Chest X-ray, PA view. Patient: 46 years old, sex M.
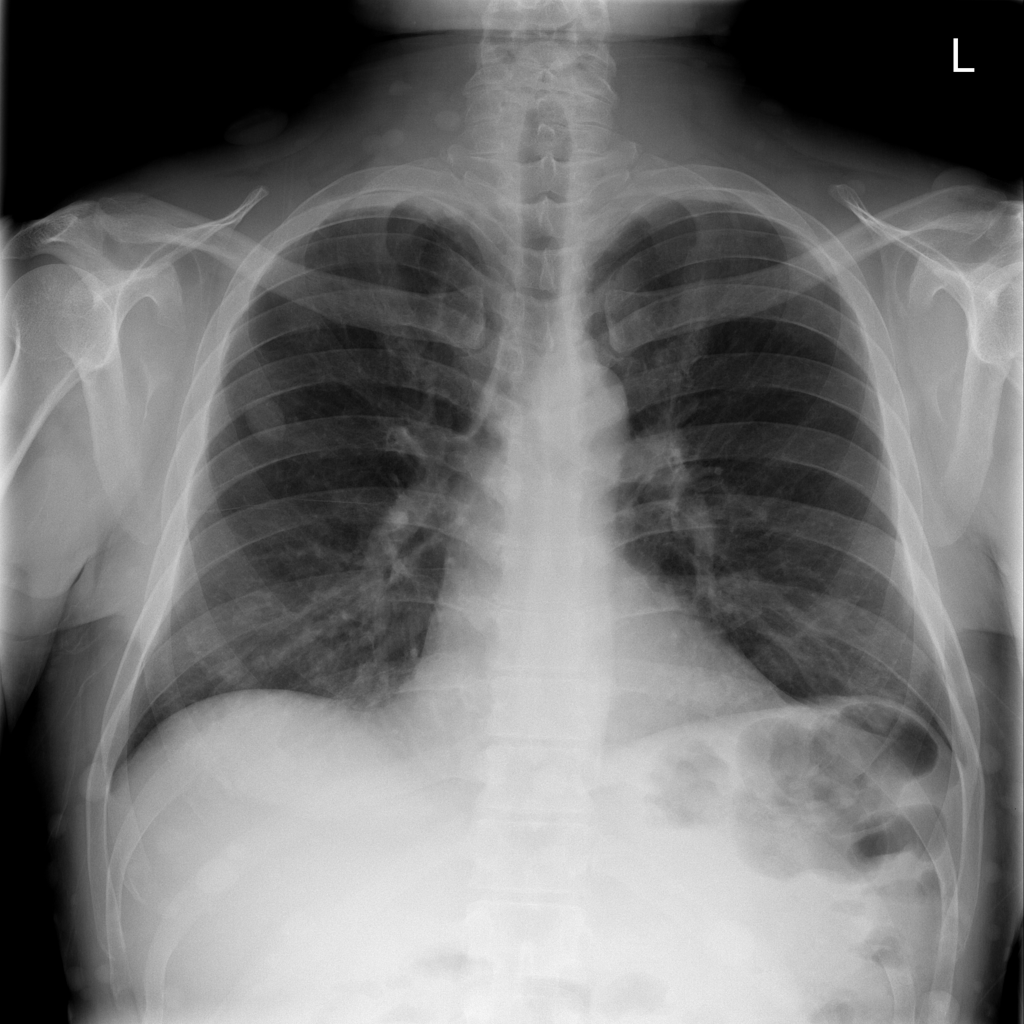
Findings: Nodule